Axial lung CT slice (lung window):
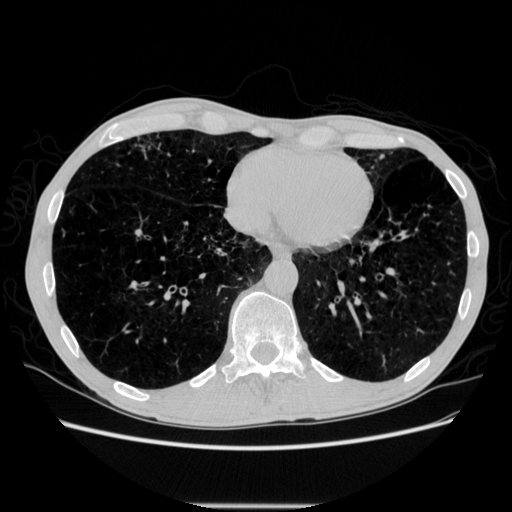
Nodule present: no